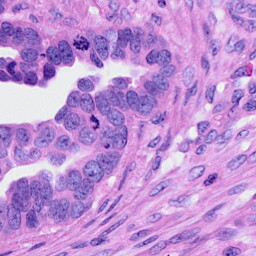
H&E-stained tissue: Ovarian